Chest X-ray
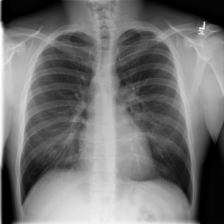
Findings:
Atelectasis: negative
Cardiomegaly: negative
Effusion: negative
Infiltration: negative
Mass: negative
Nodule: negative
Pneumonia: negative
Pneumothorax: negative
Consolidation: negative
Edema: negative
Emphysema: negative
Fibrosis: negative
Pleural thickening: negative
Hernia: negative